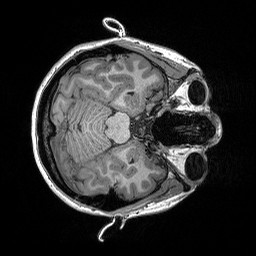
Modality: T1w
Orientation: axial
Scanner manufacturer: siemens
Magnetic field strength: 3 T
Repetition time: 2.3 s
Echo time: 0.00298 s